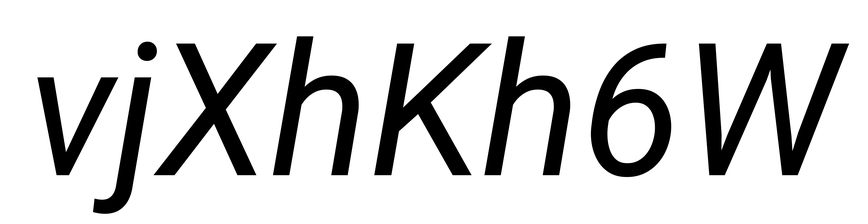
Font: Roboto-Italic_Italic